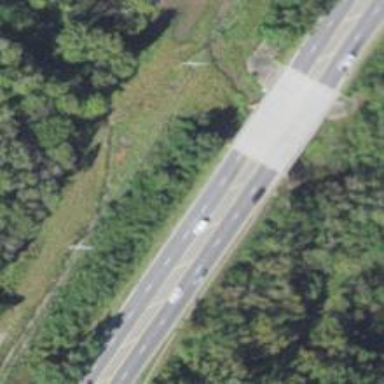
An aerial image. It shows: Expressway with asphalt surface classified as trunk highway.